Interaction volume radius: 10 \u00c5
Interaction volume height: 25 \u00c5
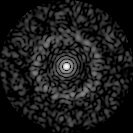
Disorder parameter: 0.8409